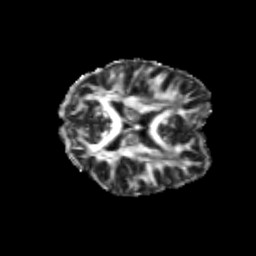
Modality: FA
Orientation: axial
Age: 23
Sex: female
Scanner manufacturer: siemens
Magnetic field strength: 3 T
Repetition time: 3.5 s
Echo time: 0.113 s